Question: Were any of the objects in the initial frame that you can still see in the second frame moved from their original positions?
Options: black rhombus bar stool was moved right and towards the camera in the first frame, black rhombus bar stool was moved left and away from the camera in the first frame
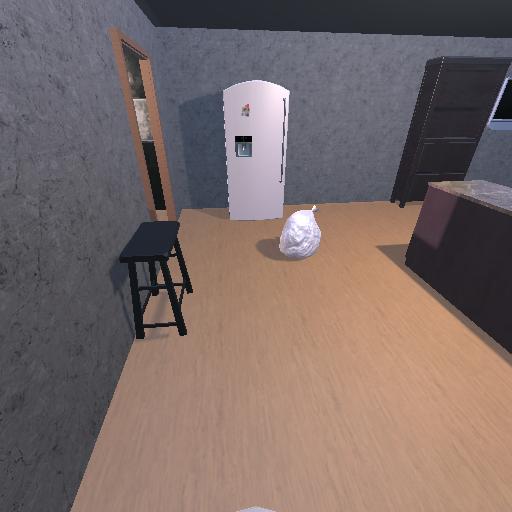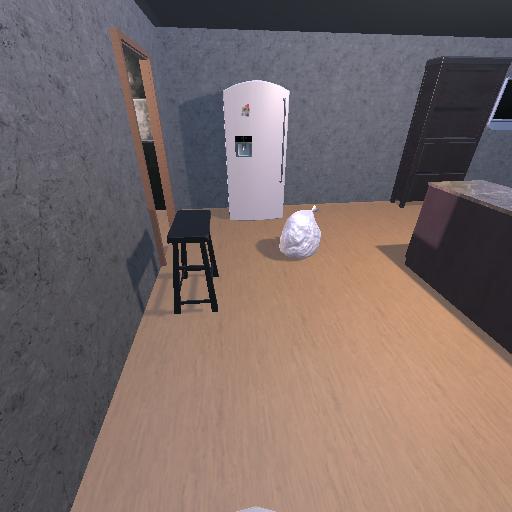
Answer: black rhombus bar stool was moved right and towards the camera in the first frame